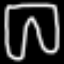
Label: pants